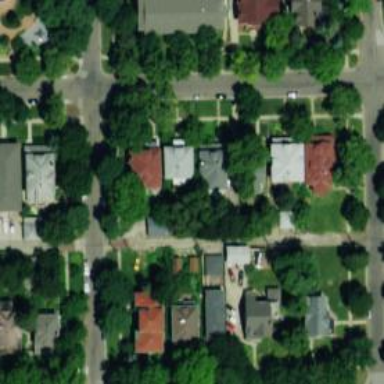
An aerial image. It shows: Neighborhood.